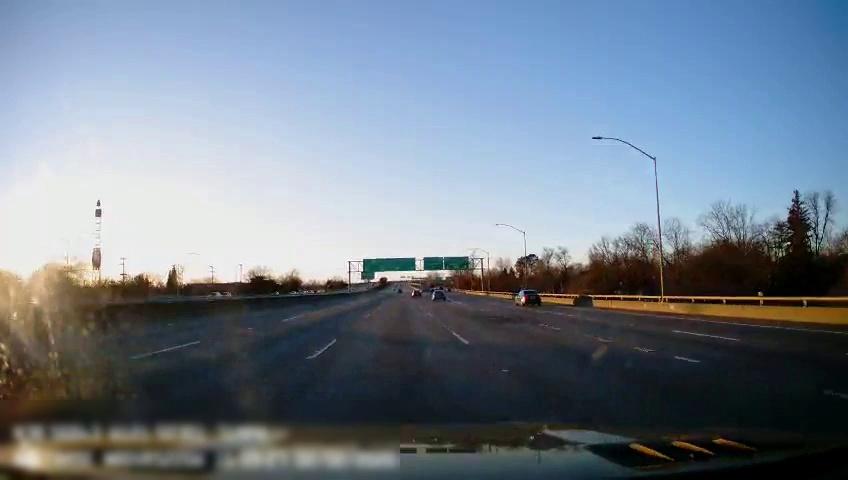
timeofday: Day
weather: Sunny
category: Drivable Space
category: Vehicles | Car
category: Vehicles | Car
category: Vehicles | Car
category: Vehicles | Car
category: Lanes | Current Lane
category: Lanes | Current Lane
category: Lanes | Alternate Lane
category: Lanes | Alternate Lane
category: Lanes | Alternate Lane
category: Lanes | Alternate Lane
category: Traffic | Signs
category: Traffic | Signs
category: Traffic | Signs